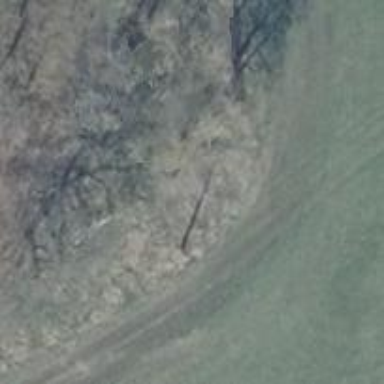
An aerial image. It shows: Power pole.